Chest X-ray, PA view. Patient: 60 years old, sex M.
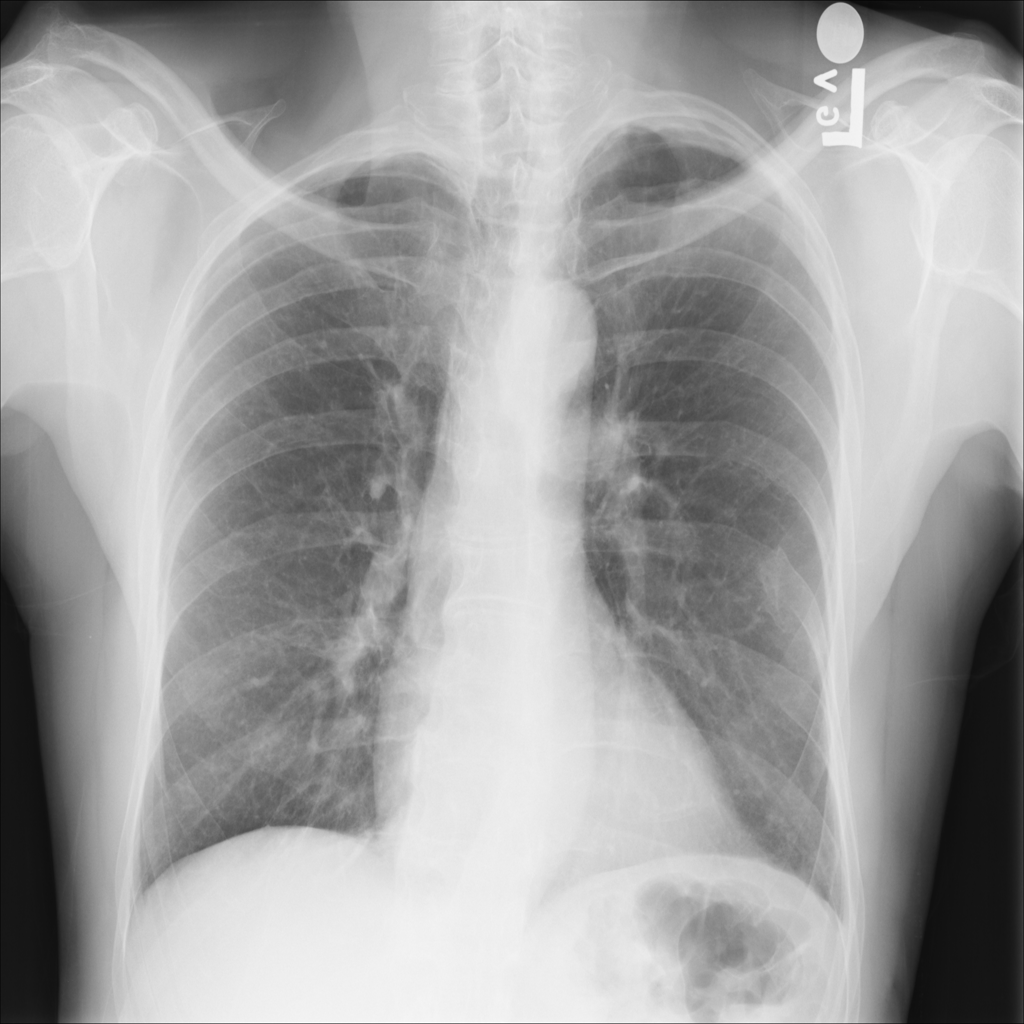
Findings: No Finding